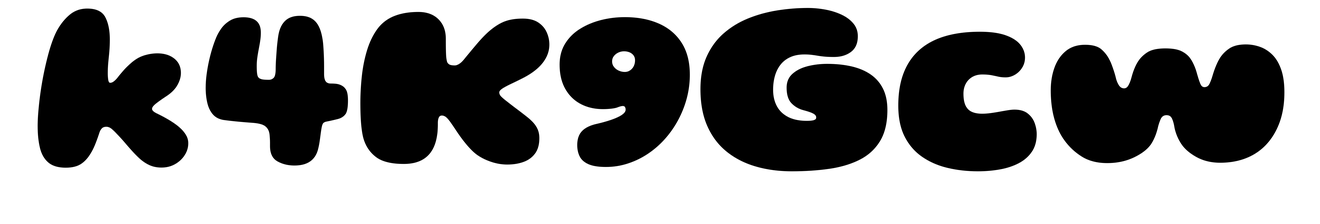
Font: Gluten_Black